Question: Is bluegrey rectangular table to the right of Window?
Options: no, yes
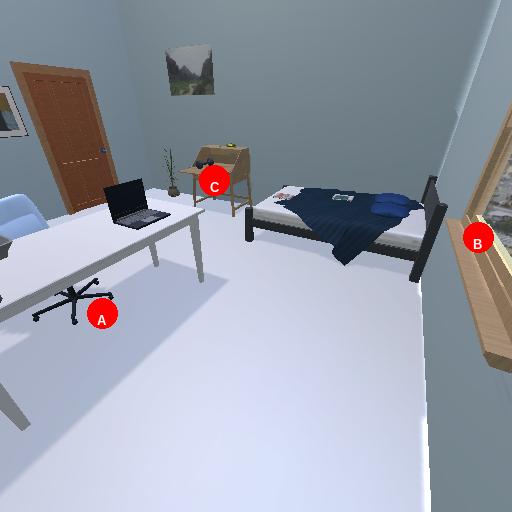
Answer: no